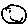
Label: smiley face